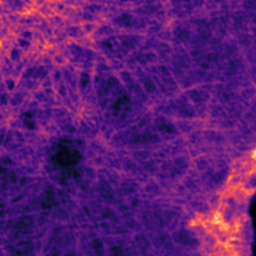
Label: Super-resolution F-actin image